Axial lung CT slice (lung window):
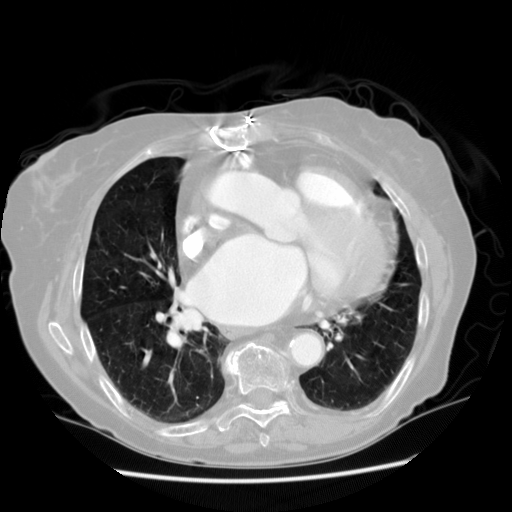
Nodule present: no